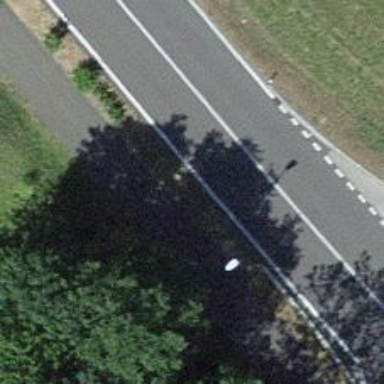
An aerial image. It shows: Tree-lined avenue.